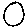
Label: circle